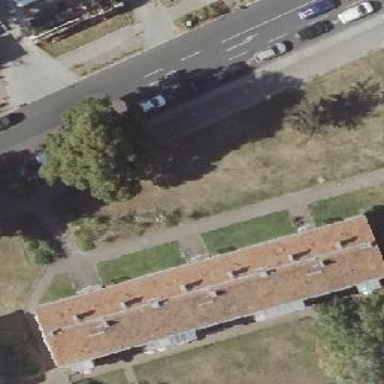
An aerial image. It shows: View of apartment building.